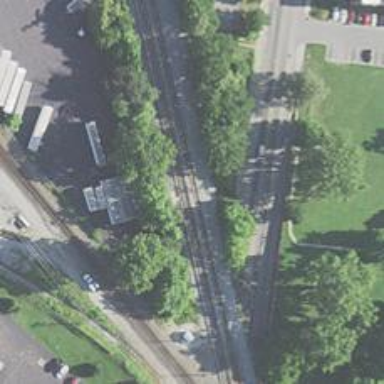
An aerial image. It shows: Railway signal.